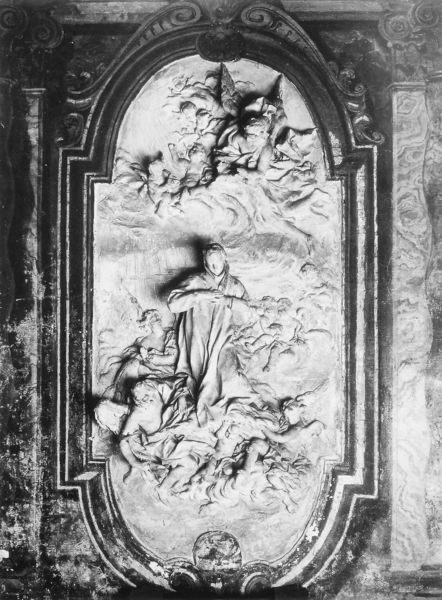
Titel: Ignatius-Kirche (Ignatius von Loyola): Altar des San Luigi (sel. Aloisius von) Gonzaga
Künstler: Pierre d. J. Legros
Standort:  ()
Schlagwörter: voluten, maria, hochrelief